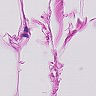
Metastatic tissue present: no